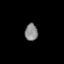
Tissue: lung
Cell type: Epithelial cells
Senescence score: 0.2257
Nuclear area (px): 210
Mean DAPI intensity: 138.448